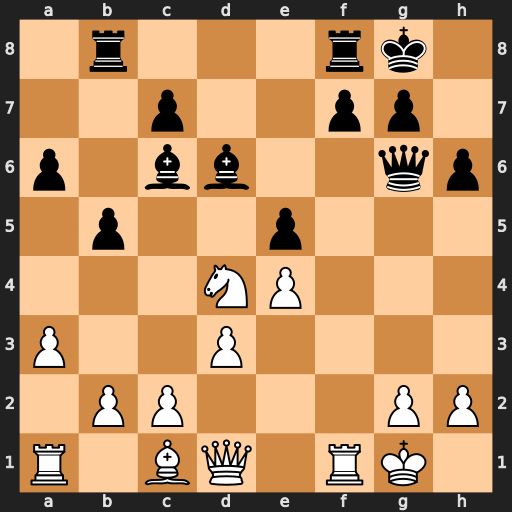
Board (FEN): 1r3rk1/2p2pp1/p1bb2qp/1p2p3/3NP3/P2P4/1PP3PP/R1BQ1RK1
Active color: w
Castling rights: -
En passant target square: -
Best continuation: Nxc6 Bc5+ d4 Qxc6 dxc5